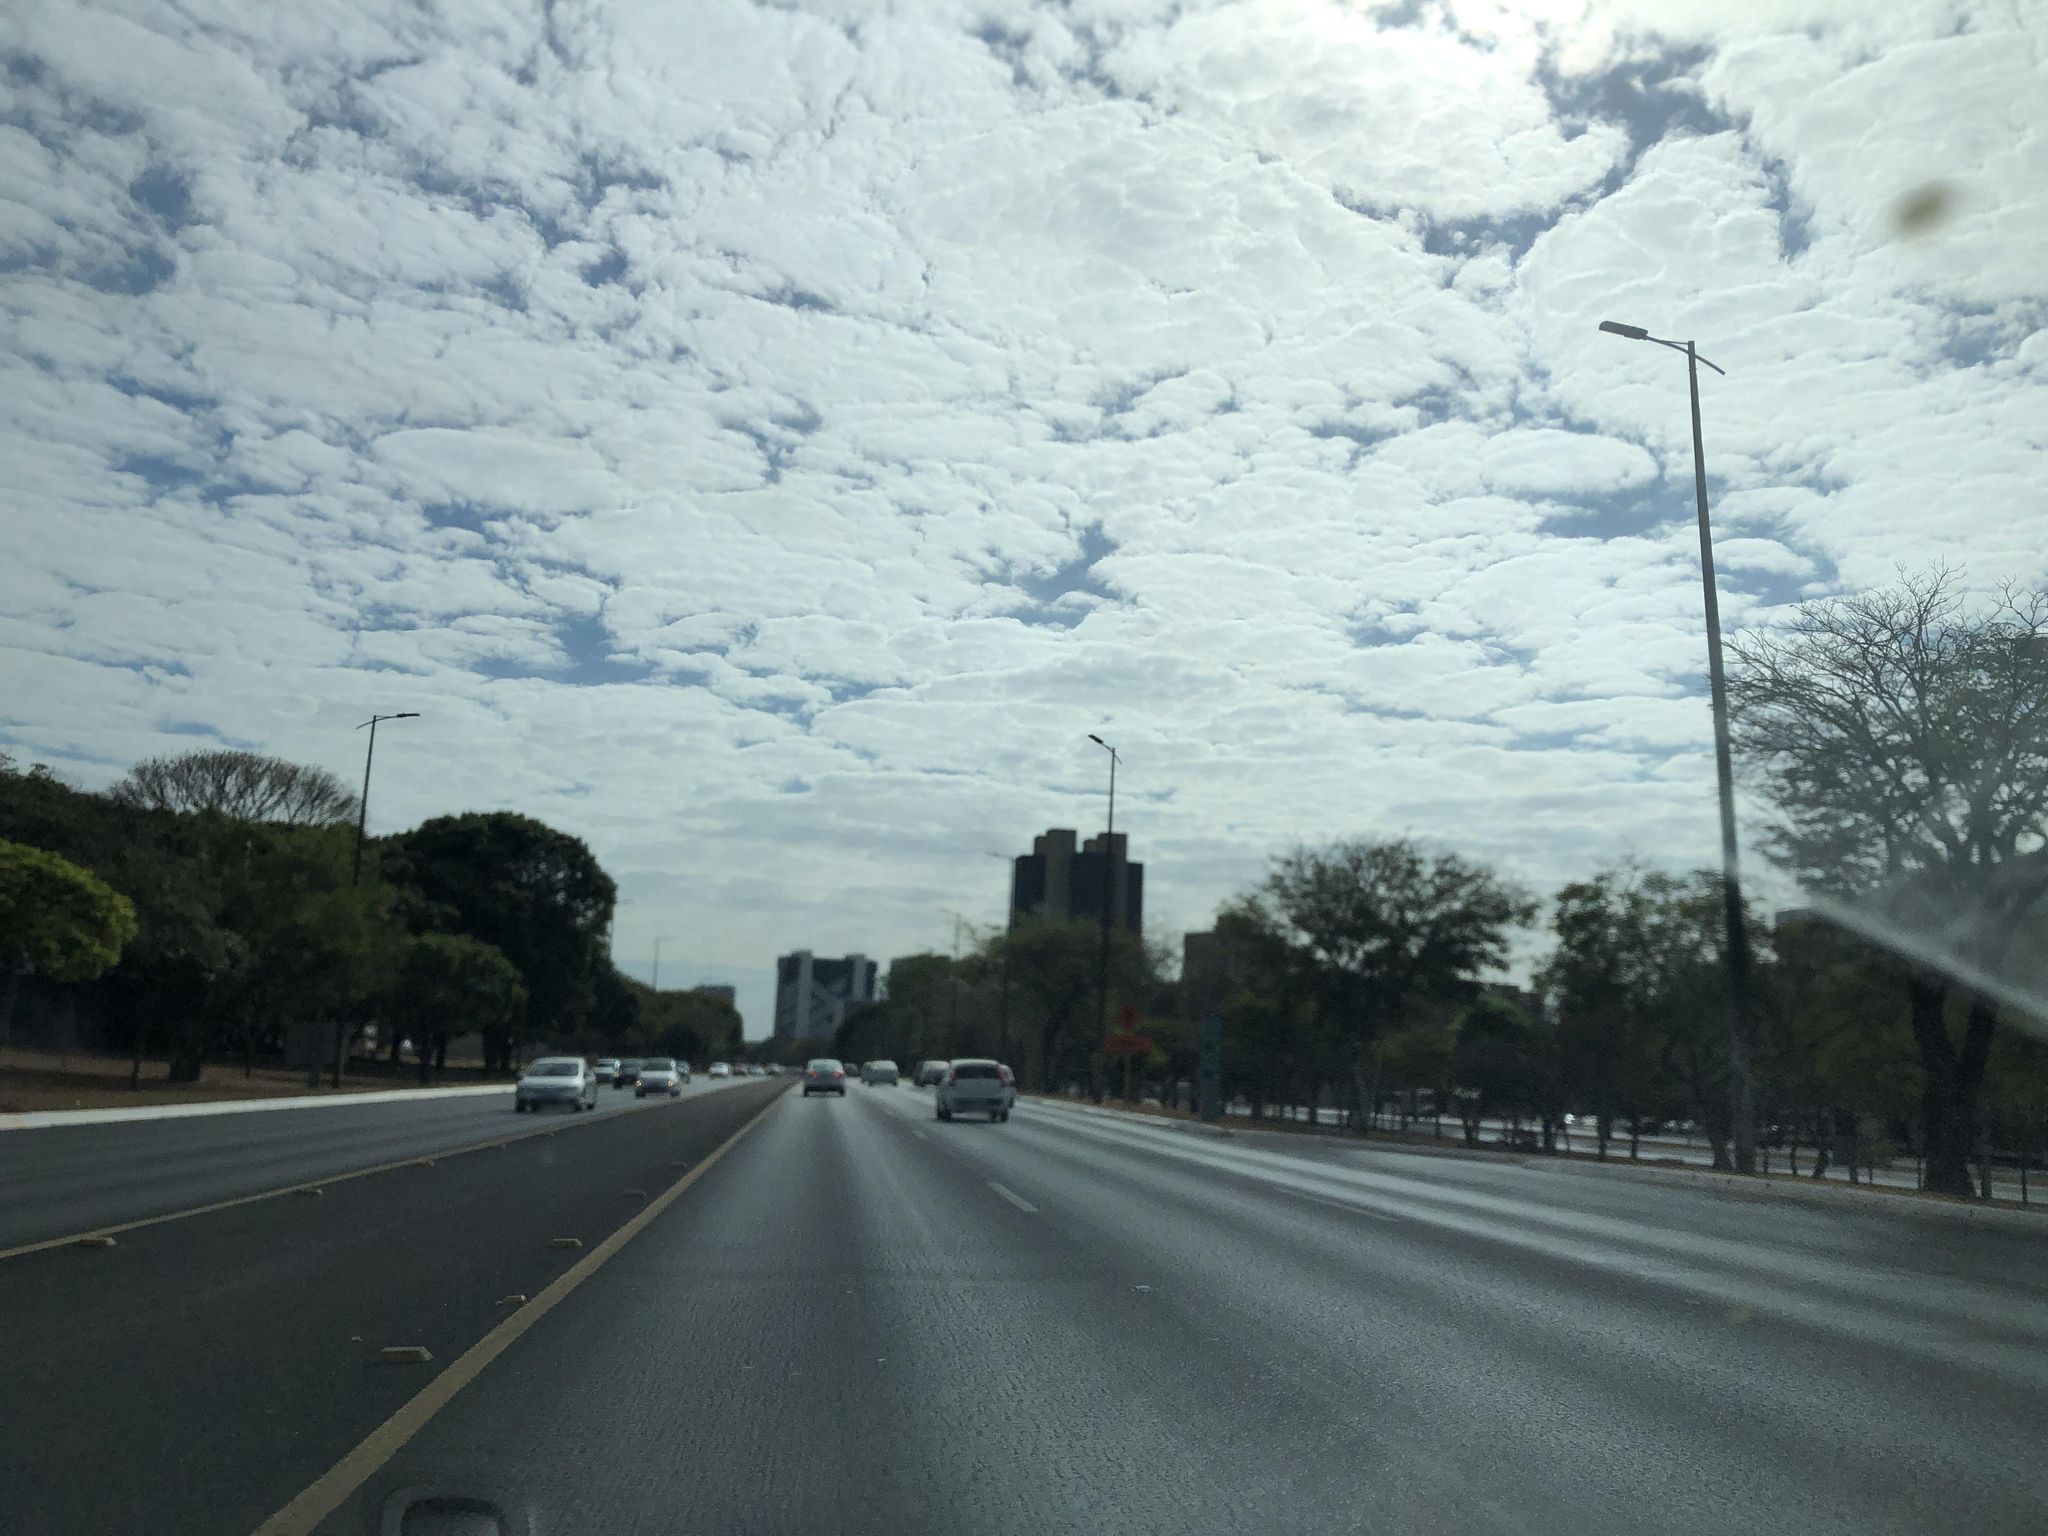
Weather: cloudy
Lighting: day
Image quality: slightly poor
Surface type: driving surface
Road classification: trunk
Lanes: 4, 3
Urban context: urban centre
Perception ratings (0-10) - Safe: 3.26, Lively: 6.53, Beautiful: 5.78, Boring: 1.28, Depressing: 6.09, Wealthy: 6.14